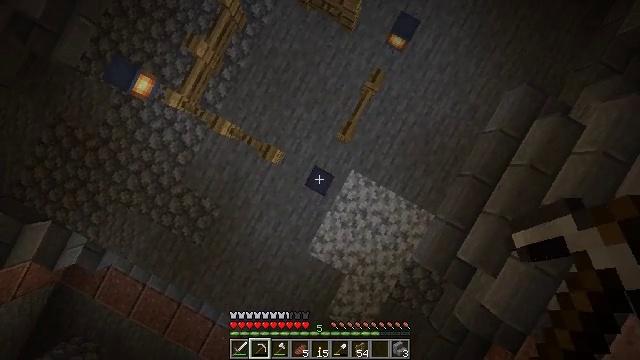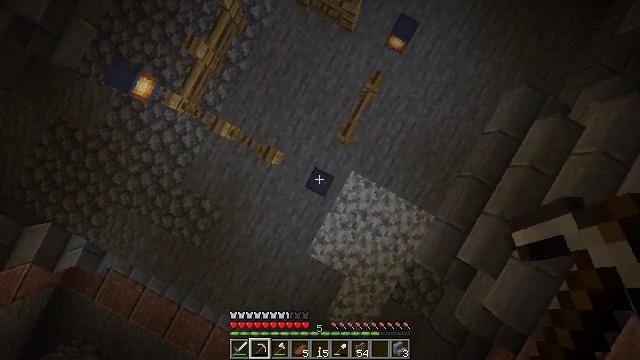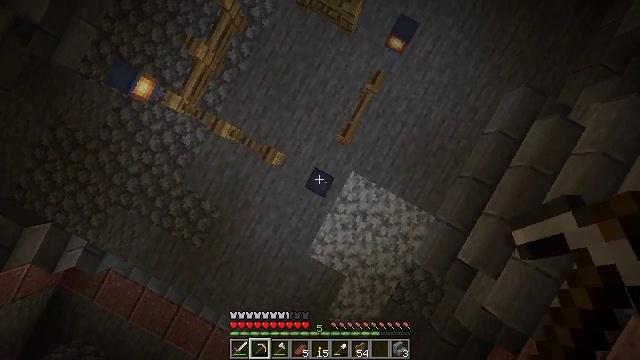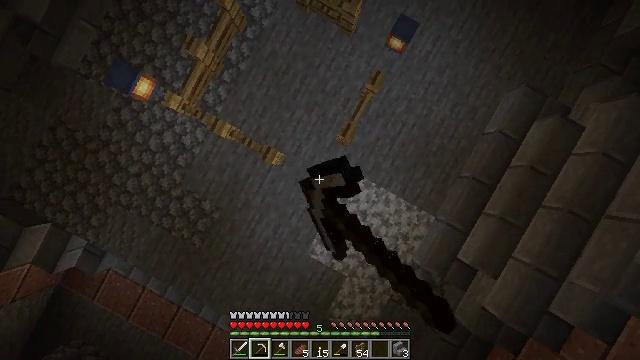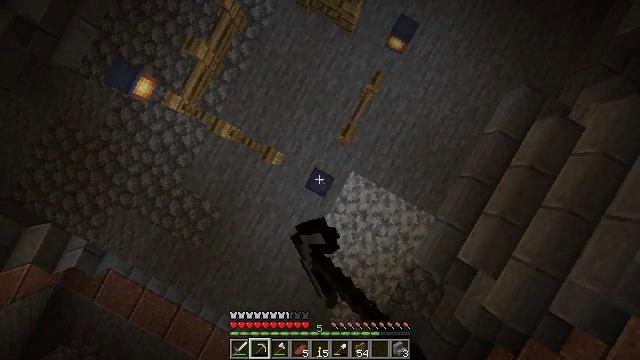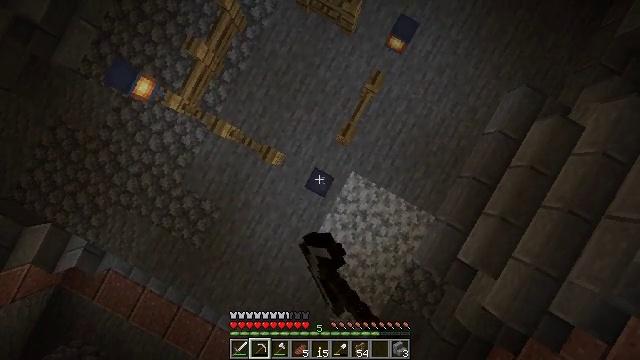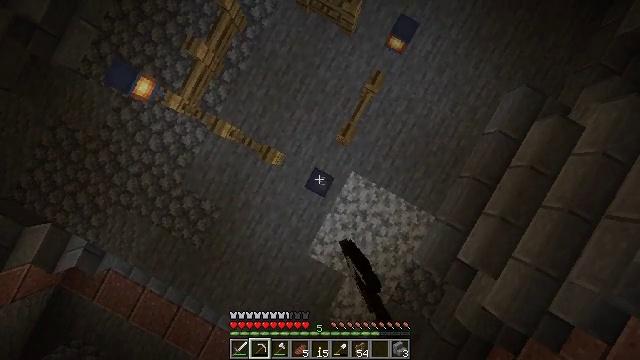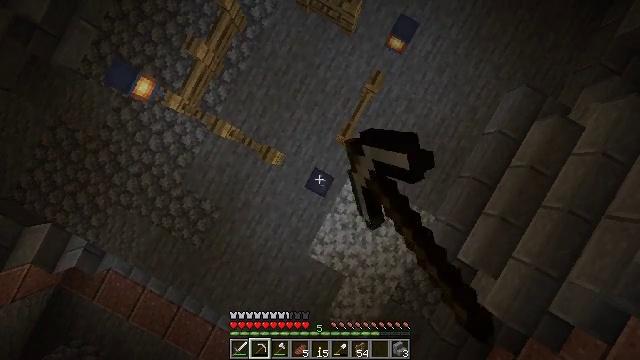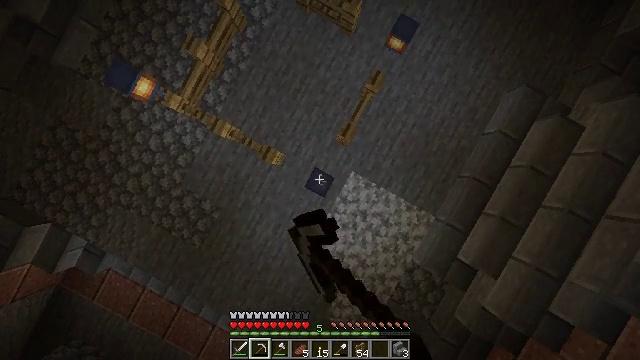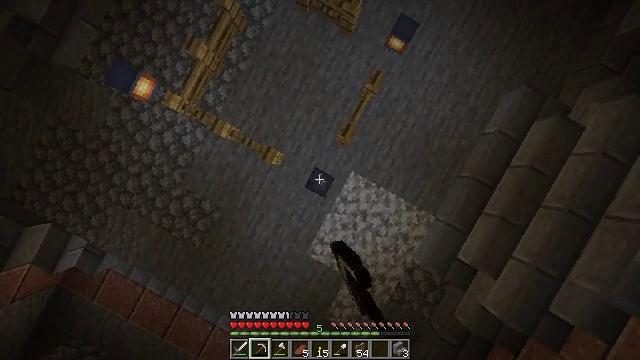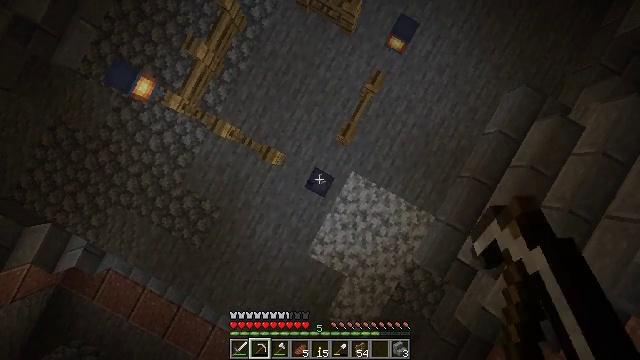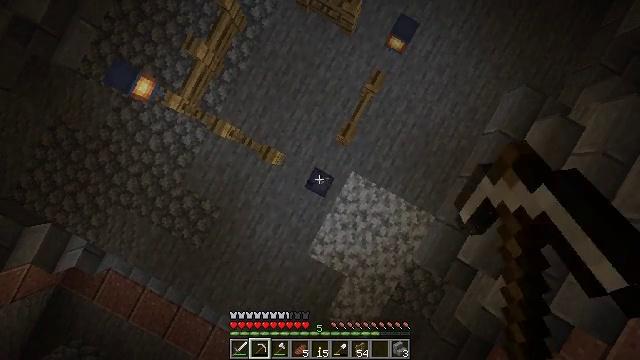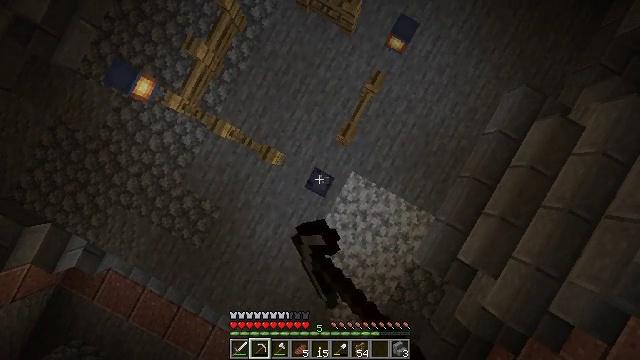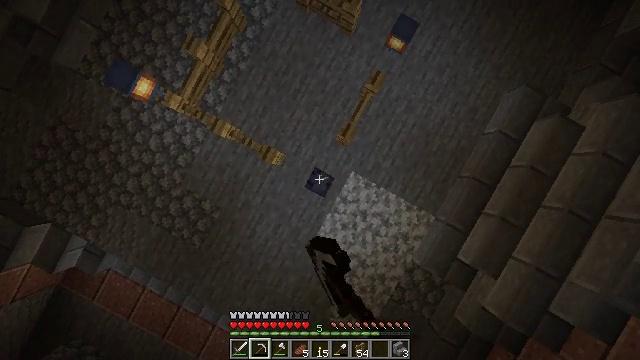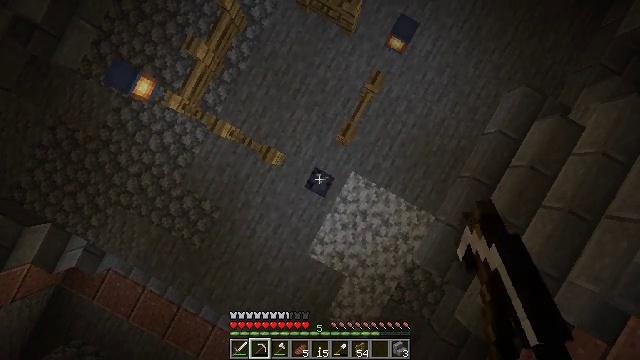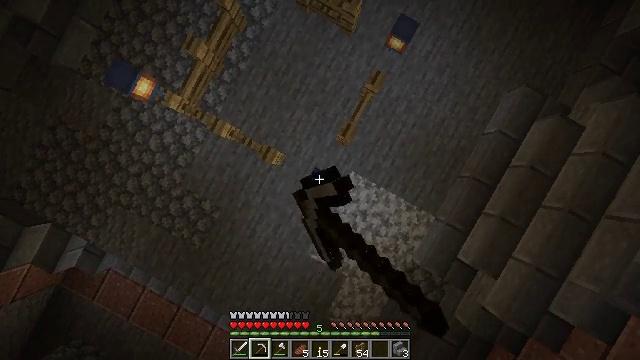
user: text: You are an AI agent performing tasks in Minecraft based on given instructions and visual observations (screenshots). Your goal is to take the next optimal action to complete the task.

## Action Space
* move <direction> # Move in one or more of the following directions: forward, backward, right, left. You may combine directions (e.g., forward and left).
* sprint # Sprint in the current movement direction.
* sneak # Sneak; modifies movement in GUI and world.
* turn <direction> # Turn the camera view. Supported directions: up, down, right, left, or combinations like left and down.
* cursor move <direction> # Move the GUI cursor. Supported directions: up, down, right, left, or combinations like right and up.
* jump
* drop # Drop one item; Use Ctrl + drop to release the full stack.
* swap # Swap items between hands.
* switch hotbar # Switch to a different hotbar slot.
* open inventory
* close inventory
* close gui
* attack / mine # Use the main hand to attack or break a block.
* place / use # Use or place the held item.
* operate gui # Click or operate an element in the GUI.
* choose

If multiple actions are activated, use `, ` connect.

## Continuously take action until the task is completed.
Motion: motion action
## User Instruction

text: Retrieve the lantern for relighting.
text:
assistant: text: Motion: no_op
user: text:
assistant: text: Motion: attack / mine
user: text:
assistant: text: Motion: attack / mine
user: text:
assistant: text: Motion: attack / mine
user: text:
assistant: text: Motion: attack / mine
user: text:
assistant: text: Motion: attack / mine
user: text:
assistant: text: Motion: attack / mine
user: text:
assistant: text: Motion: attack / mine
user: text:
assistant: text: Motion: attack / mine
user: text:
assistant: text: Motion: attack / mine
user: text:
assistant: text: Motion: attack / mine
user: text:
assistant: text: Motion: attack / mine
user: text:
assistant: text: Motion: attack / mine
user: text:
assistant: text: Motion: attack / mine
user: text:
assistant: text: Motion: attack / mine
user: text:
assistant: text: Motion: attack / mine
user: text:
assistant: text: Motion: attack / mine
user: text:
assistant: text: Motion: attack / mine
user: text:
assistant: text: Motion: attack / mine
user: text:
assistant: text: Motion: attack / mine
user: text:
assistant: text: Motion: attack / mine
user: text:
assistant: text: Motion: attack / mine
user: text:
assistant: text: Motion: attack / mine
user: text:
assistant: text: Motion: attack / mine
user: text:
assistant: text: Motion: attack / mine
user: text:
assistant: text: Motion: attack / mine
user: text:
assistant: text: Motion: attack / mine
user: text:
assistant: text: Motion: attack / mine
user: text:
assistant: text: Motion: attack / mine
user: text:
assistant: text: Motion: attack / mine